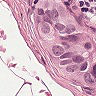
Metastatic tissue present: yes